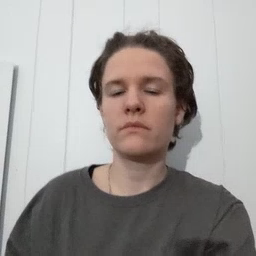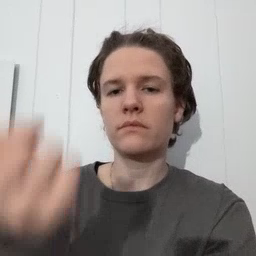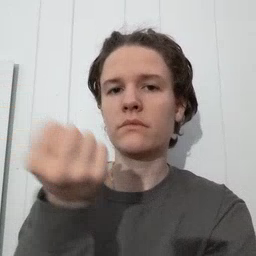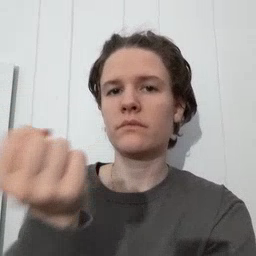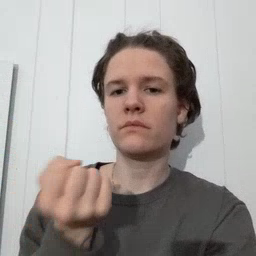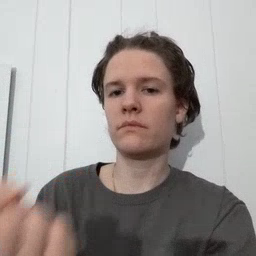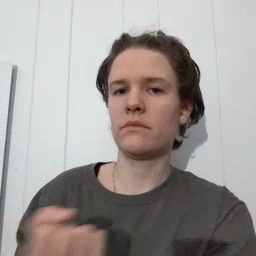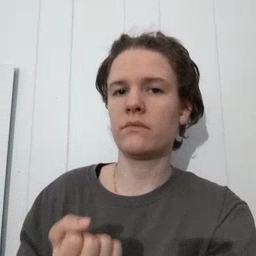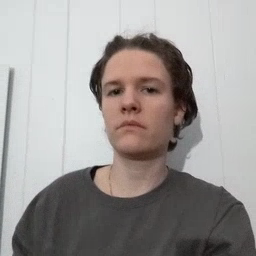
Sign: drawer